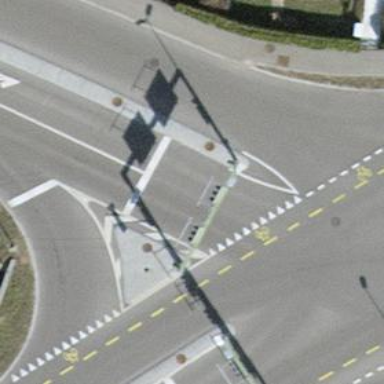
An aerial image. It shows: Road with traffic signals.